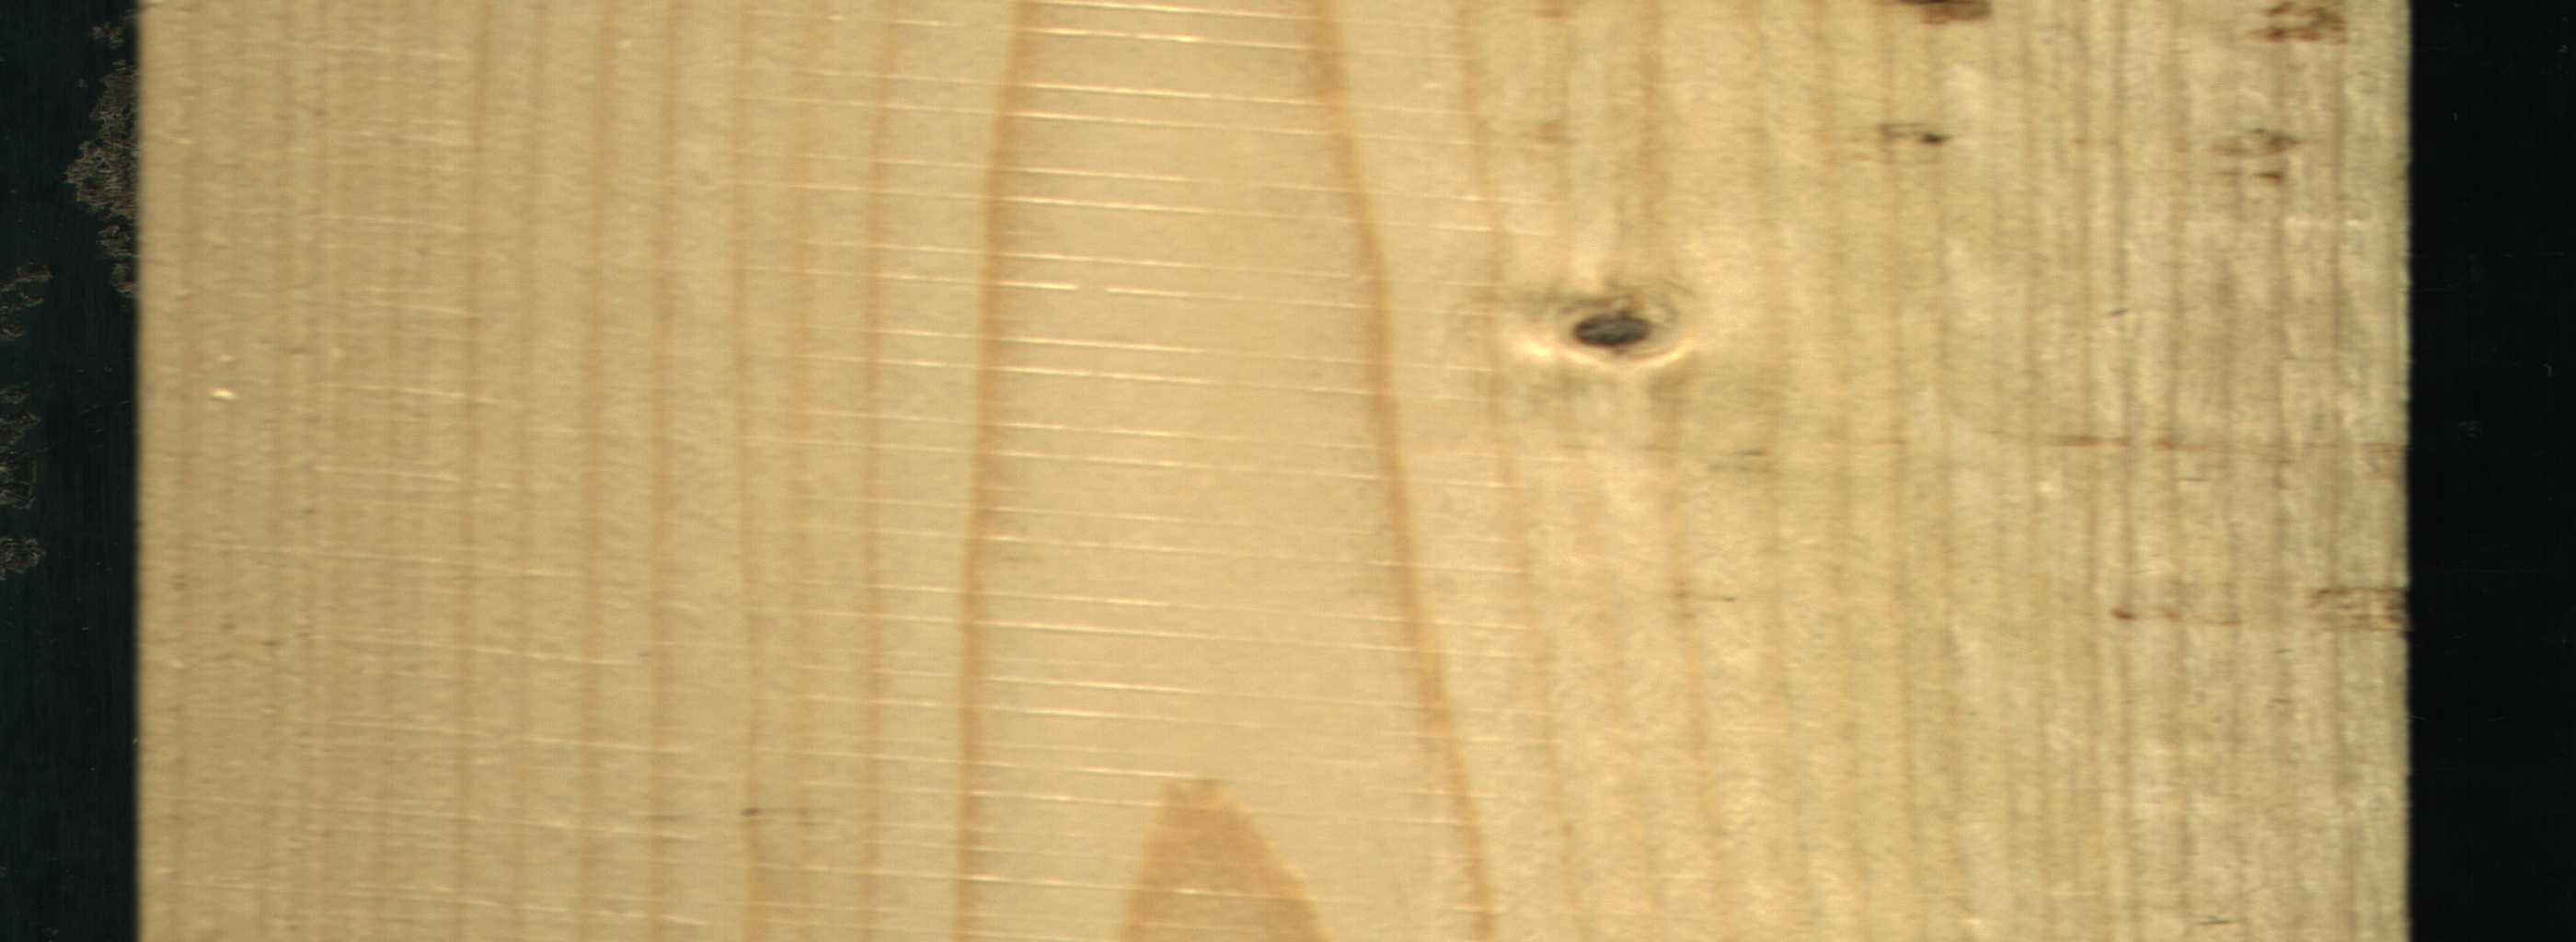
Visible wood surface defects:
Dead_Knot